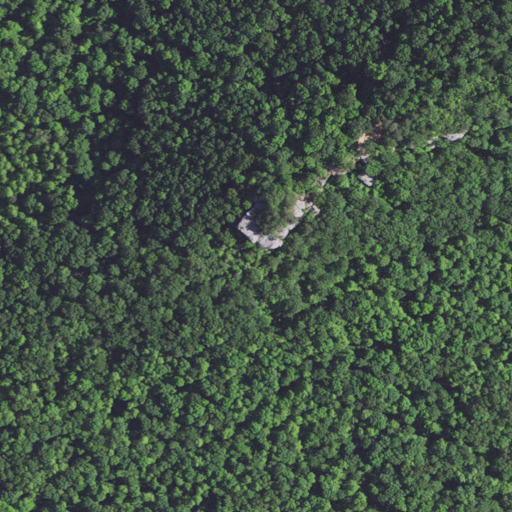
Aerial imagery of cliff(s) in Kentucky named Mill Point containing deciduous forest and mixed forest